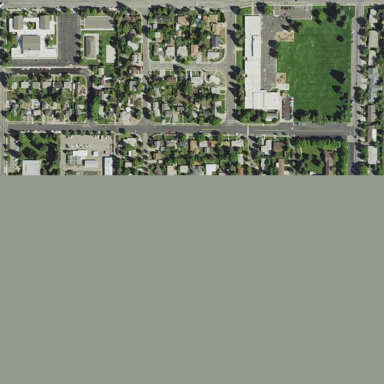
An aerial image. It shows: Residential area composed of single-family homes.